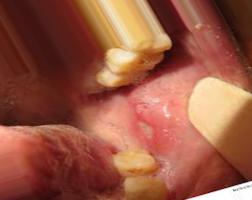
Condition: Mouth Ulcer